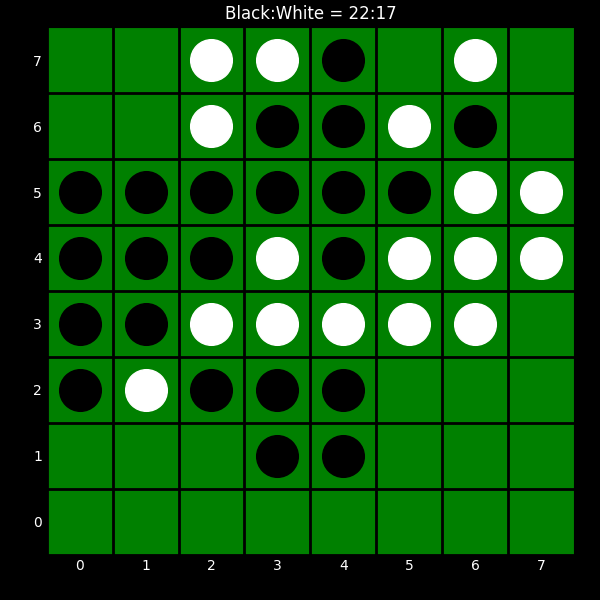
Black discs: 22
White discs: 17